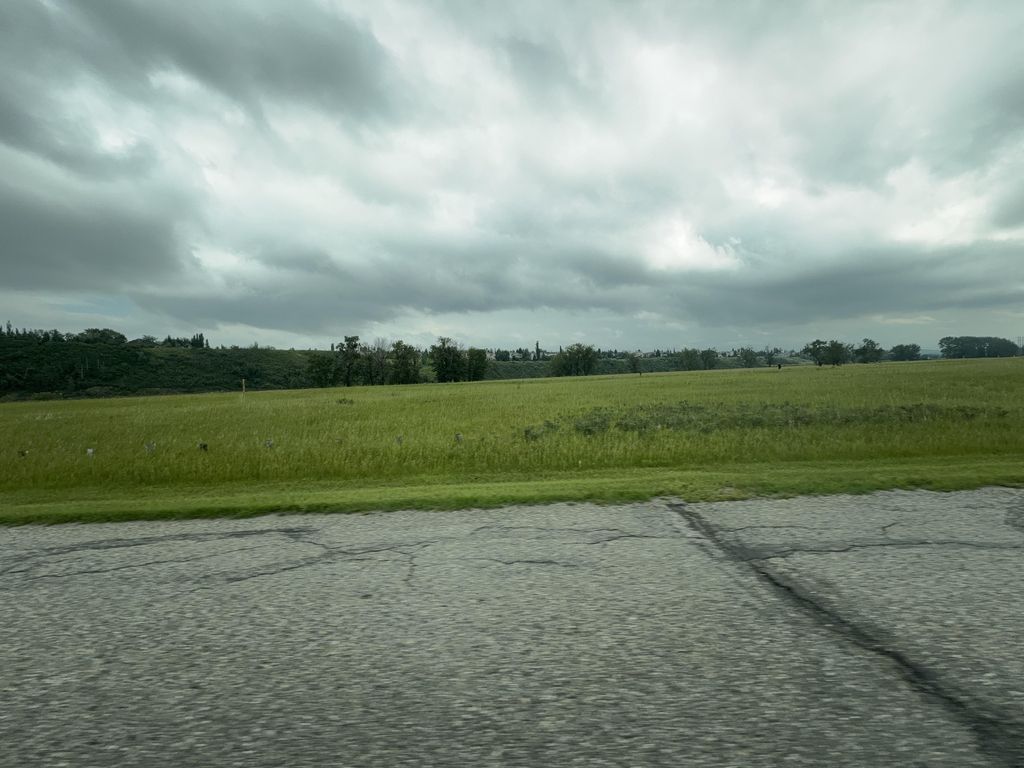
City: calgary